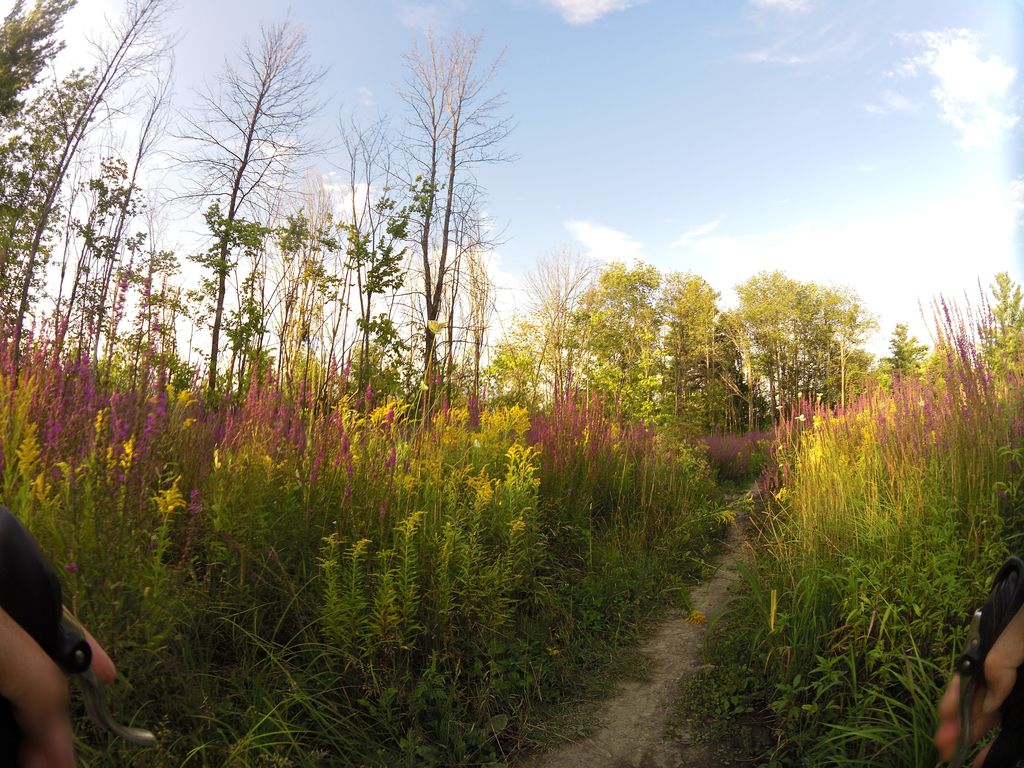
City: ottawa-gatineau